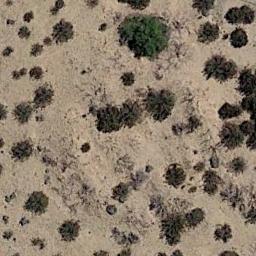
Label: chaparral